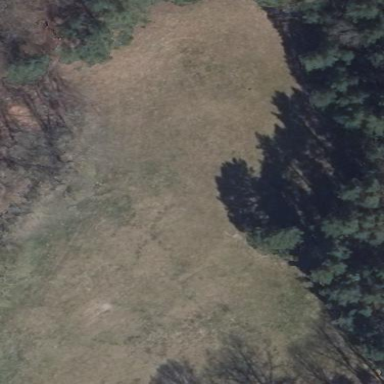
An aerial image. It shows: Beautiful meadow.